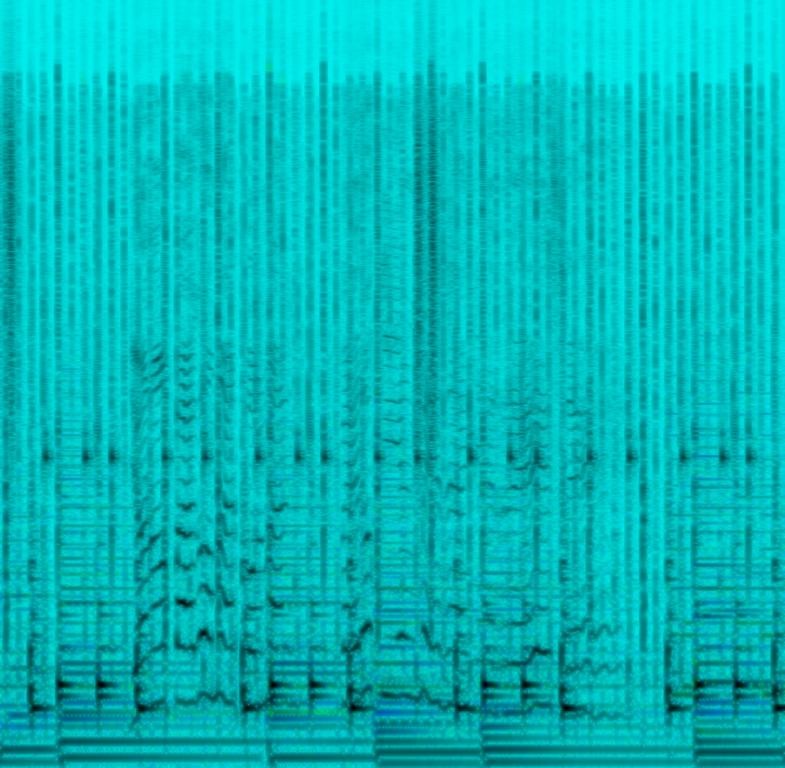
The low quality recording features a salsa song that consists of a passionate male vocal singing over shimmering chime bells, wooden percussion, shimmering shakers and groovy piano melody. It sounds passionate, emotional and addictive.